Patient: sex F, age 59
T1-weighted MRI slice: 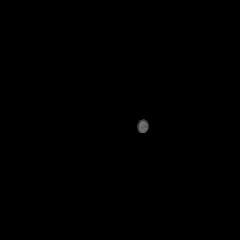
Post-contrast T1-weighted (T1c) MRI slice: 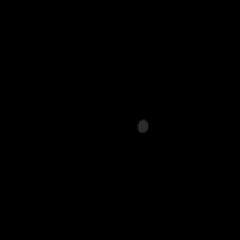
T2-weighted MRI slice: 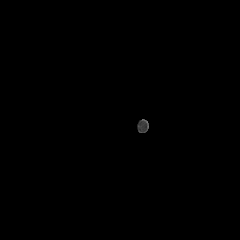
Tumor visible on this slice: no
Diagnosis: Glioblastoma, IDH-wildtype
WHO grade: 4